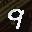
Label: 9